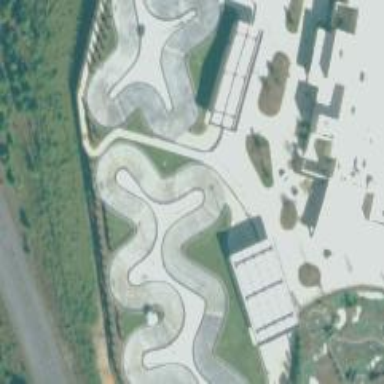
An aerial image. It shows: Karting raceway.